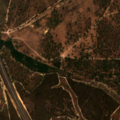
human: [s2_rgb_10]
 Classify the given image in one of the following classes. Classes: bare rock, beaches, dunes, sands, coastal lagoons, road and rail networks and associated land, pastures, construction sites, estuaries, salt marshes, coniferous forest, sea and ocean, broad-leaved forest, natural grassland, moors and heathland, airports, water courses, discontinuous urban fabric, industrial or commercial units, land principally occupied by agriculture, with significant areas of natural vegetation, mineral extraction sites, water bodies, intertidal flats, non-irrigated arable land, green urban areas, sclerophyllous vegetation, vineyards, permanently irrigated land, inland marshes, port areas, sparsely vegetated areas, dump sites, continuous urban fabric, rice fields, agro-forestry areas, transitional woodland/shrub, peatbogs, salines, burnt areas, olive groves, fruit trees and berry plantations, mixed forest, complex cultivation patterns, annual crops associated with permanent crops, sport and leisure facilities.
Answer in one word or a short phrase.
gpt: agro-forestry areas, broad-leaved forest, mixed forest, transitional woodland/shrub